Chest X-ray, PA view. Patient: 47 years old, sex F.
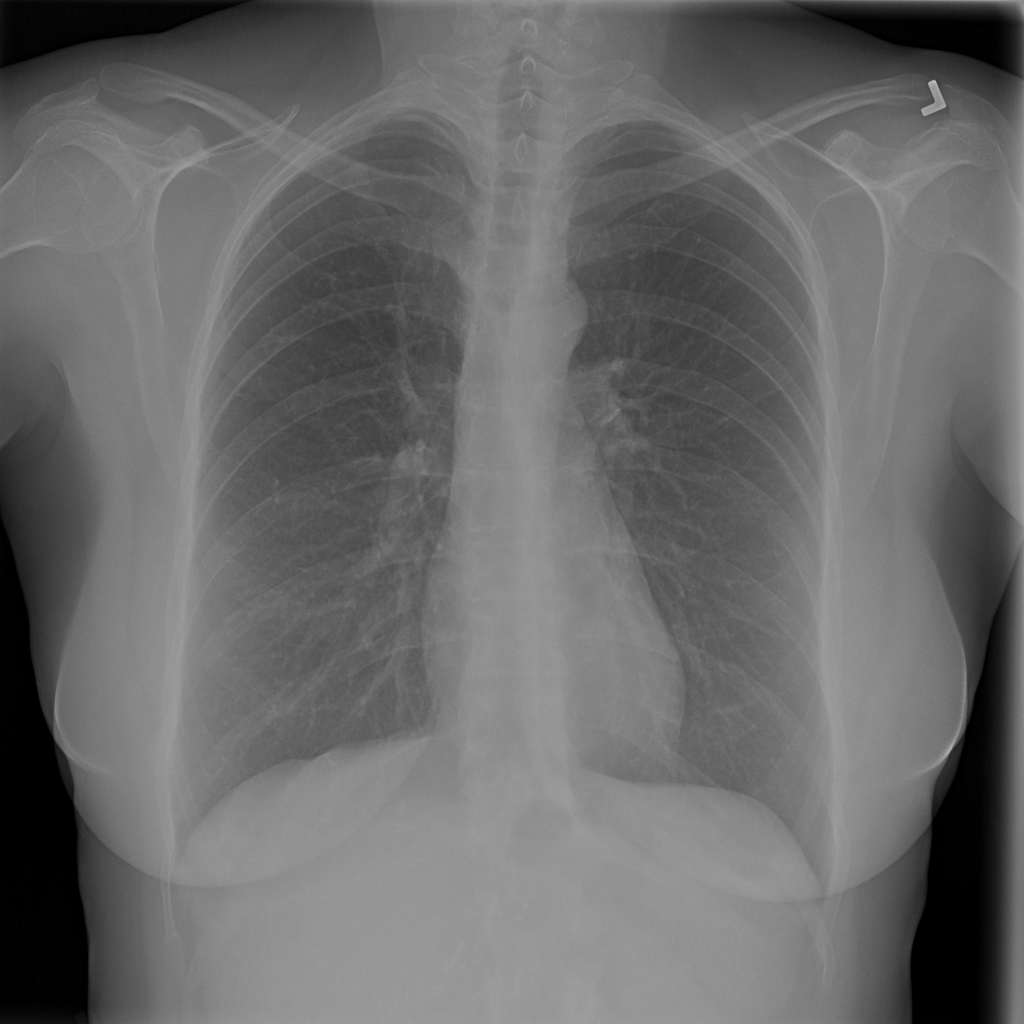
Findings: No Finding